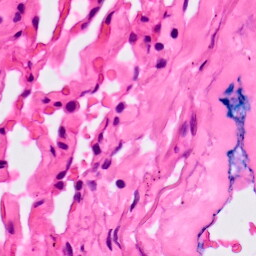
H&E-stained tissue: Lung